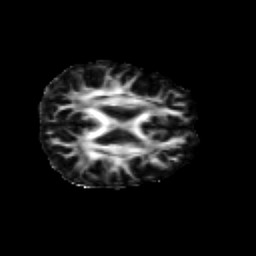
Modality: FA
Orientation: axial
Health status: healthy
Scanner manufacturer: siemens
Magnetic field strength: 3 T
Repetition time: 10 s
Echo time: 0.092 s